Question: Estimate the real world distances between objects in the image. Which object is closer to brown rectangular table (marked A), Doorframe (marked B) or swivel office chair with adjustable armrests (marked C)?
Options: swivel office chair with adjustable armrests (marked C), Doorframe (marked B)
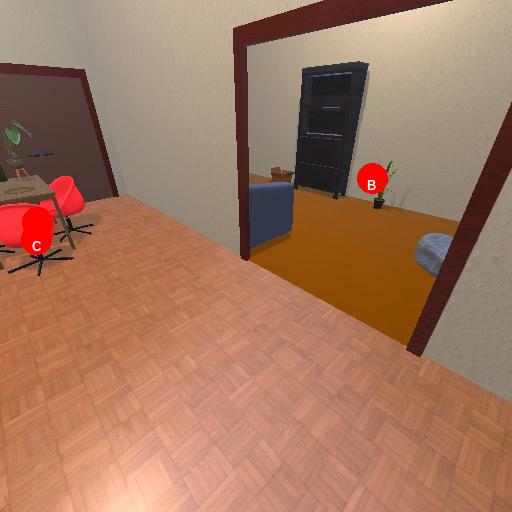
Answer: swivel office chair with adjustable armrests (marked C)